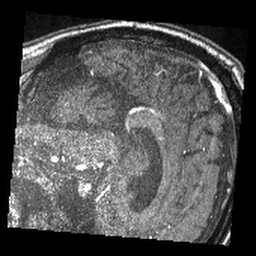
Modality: angio
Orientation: sagittal
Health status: ill
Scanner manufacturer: siemens
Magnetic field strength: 3 T
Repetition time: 0.0285 s
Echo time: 0.00342 s